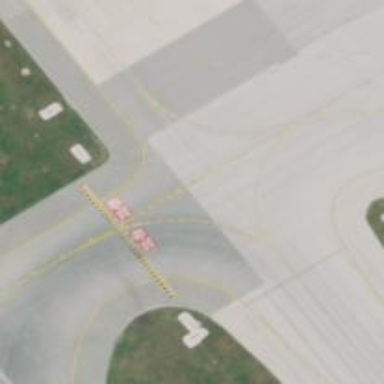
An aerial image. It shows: View of taxiway at the airport.